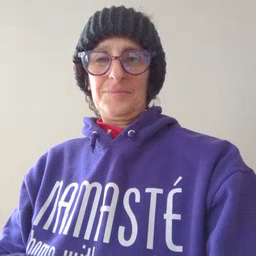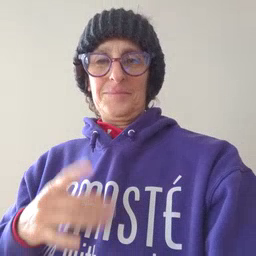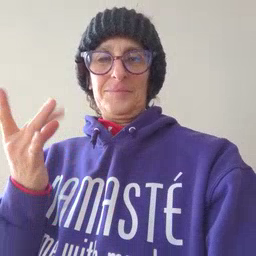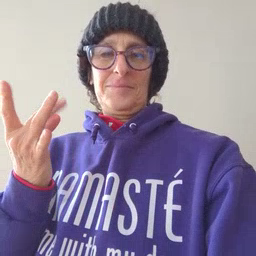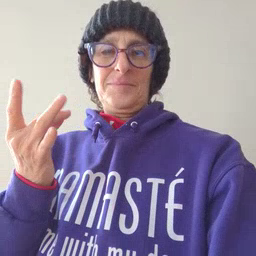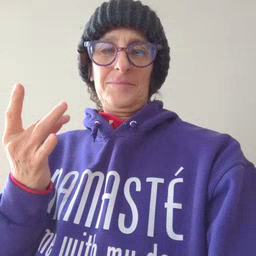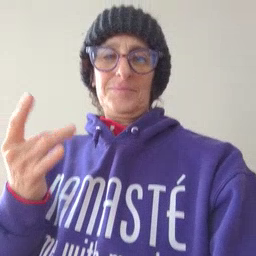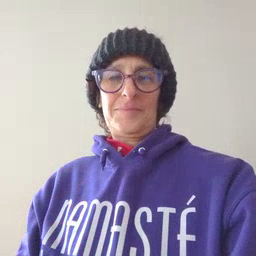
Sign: sticky